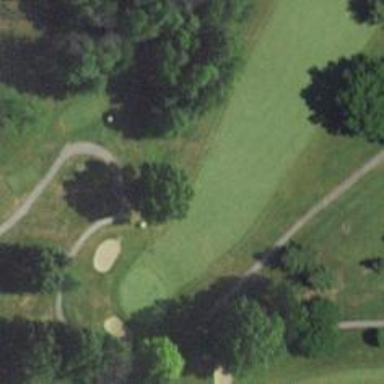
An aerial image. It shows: View of golf hole.